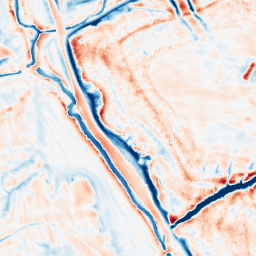
Category: edge_preserving
Decomposition family: bilateral
Decomposition parameters: d: 21
sigma_color: 50
sigma_space: 50
Upsampling method: regularized
Upsampling parameters: scale: 4
lambda_reg: 0.01
Upsampling scale: 4